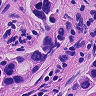
Metastatic tissue present: yes